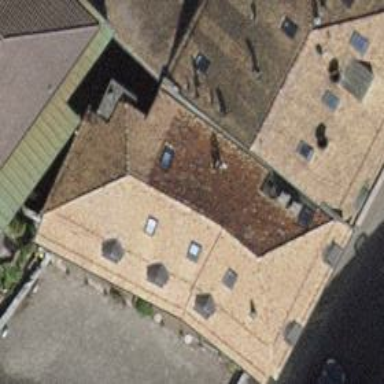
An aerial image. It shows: Gabled apartment building with roof tiles oriented across.